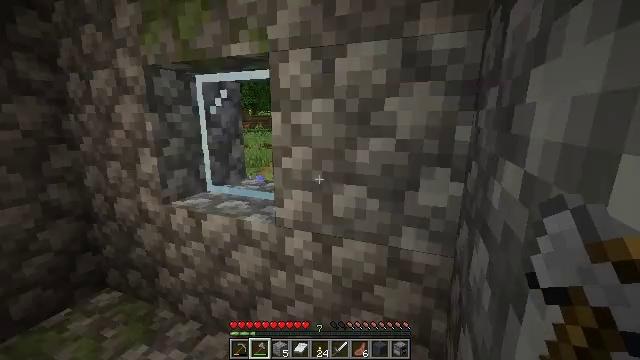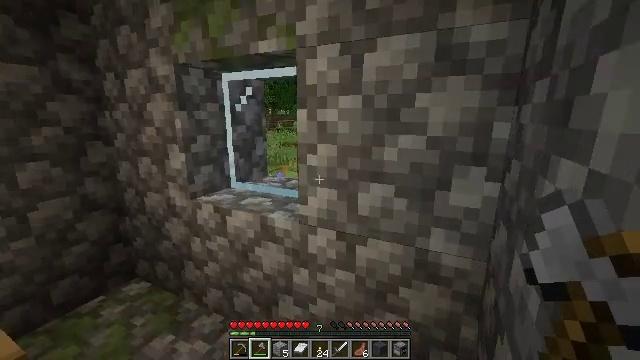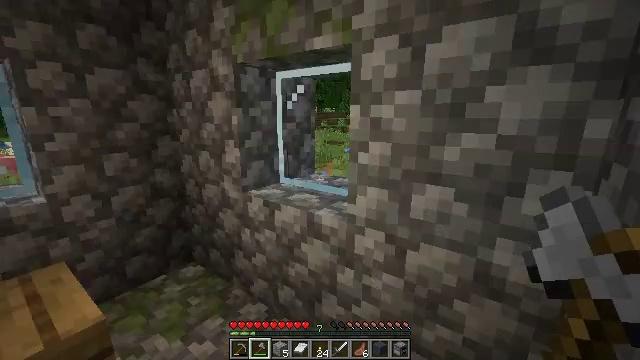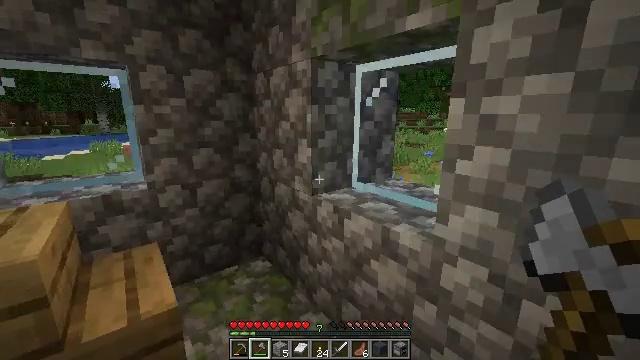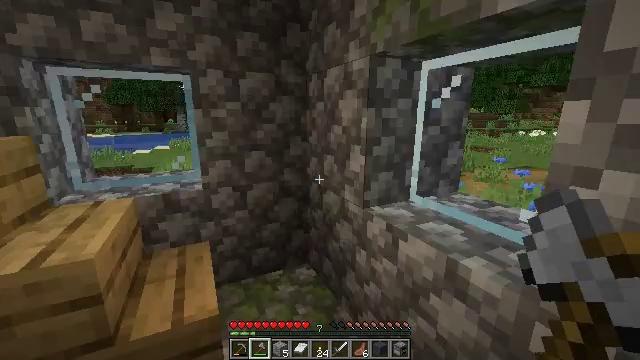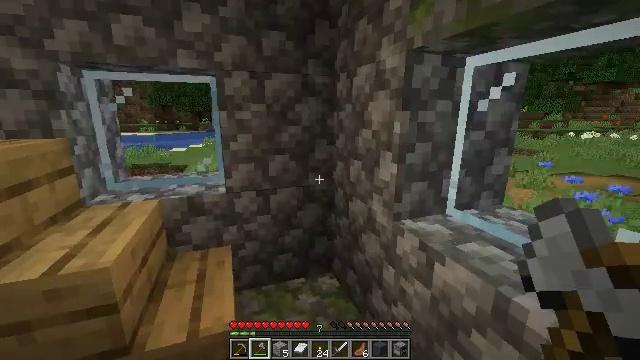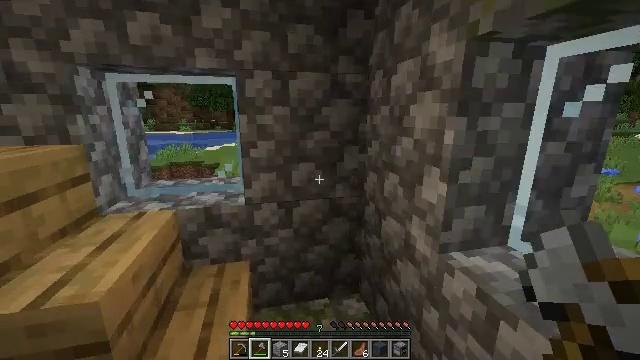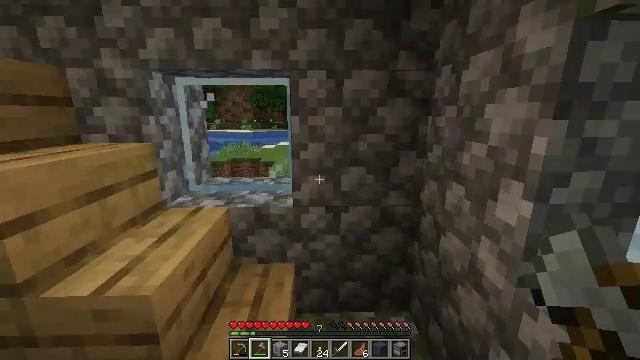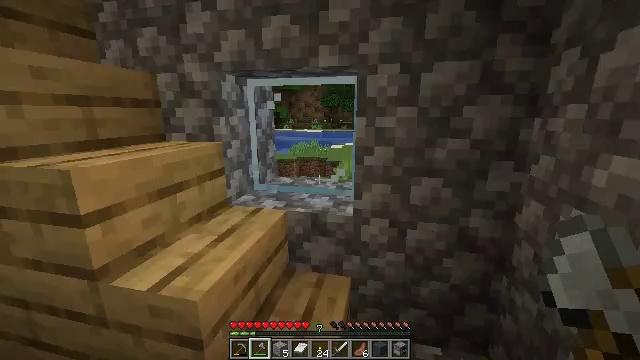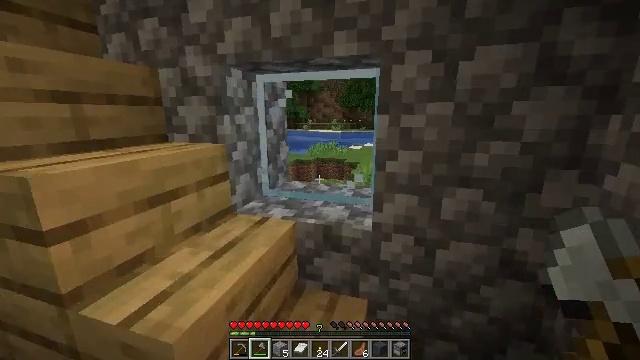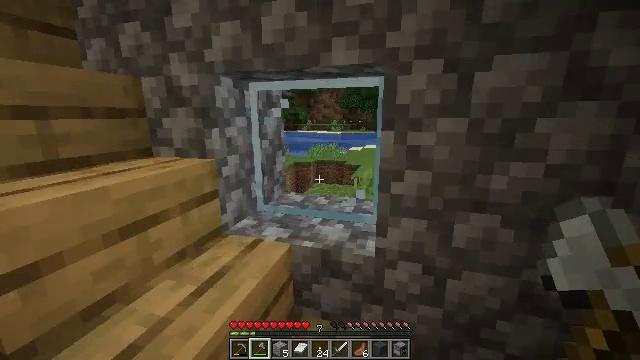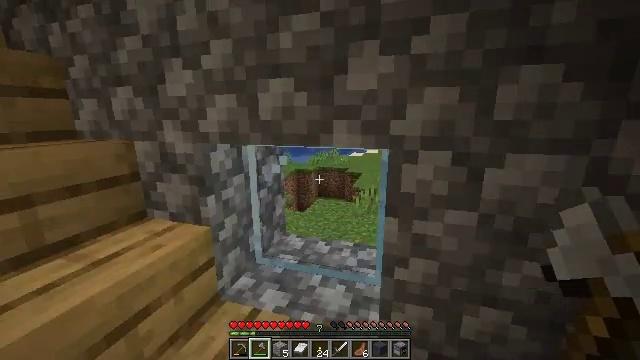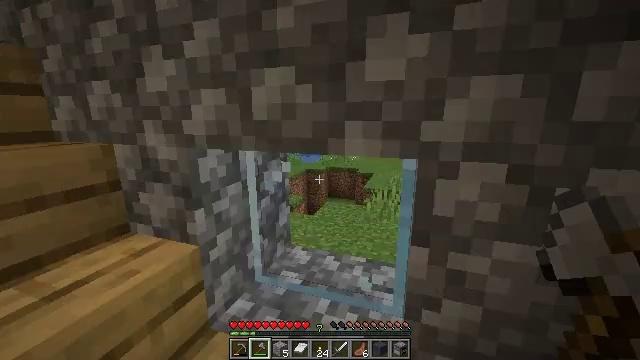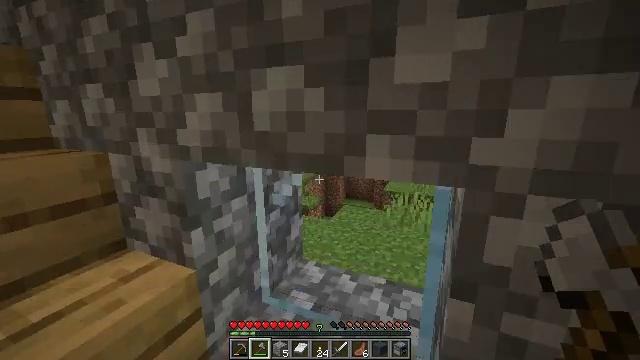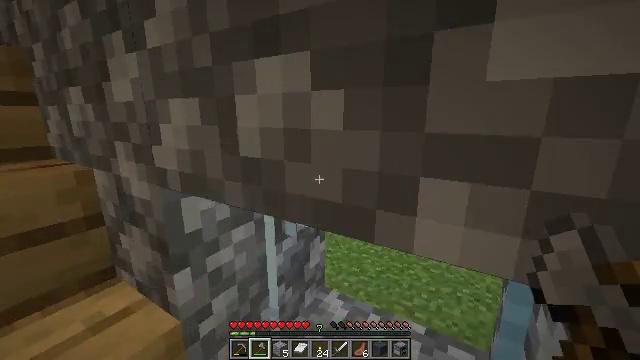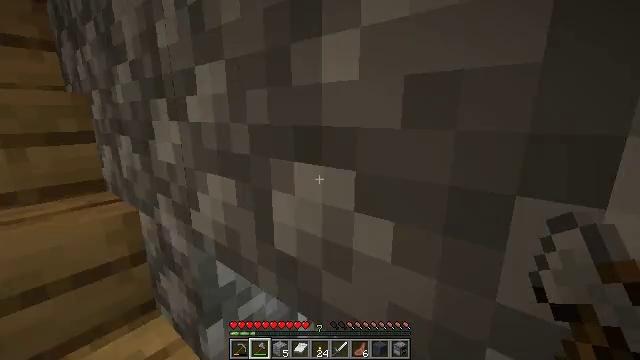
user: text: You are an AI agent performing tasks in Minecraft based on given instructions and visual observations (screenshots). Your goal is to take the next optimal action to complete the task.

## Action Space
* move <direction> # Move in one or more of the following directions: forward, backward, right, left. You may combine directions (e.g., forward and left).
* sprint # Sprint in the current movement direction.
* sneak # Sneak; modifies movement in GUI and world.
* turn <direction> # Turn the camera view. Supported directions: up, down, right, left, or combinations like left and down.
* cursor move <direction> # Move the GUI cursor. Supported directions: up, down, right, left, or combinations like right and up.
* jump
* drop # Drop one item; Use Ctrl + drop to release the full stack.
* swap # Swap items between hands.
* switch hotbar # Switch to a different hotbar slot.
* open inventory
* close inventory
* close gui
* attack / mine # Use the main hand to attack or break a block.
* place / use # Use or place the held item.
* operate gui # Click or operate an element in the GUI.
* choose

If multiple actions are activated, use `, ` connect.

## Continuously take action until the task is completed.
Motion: motion action
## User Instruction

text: Attack the clay block to obtain it.
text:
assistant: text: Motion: move forward, turn left
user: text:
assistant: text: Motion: move forward, turn left
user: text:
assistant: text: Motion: move forward, turn left
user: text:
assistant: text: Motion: move forward, turn left
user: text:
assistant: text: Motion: move forward, turn left
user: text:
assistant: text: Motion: move forward, turn left
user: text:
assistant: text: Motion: move forward, turn left
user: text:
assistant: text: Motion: move forward, turn left
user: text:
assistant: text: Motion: move forward, turn left
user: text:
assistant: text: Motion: move forward
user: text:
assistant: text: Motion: move forward
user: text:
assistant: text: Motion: move forward, turn left
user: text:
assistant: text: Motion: move forward, turn left
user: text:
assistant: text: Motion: move forward, turn left
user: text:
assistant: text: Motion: move forward, turn left
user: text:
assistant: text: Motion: move forward, turn left
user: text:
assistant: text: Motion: move forward, turn left
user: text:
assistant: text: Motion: move forward, turn left
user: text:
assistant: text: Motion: move forward, turn left
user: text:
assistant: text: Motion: move forward, turn left
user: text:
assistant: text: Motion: move forward, turn left
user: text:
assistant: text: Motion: move forward
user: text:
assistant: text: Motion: move forward
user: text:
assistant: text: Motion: move forward
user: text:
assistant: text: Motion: move forward
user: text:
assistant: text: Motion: move forward
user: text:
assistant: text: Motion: move forward, turn right
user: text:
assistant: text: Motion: move forward, turn right
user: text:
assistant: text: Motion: move forward
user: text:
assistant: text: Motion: move forward